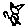
Label: cat